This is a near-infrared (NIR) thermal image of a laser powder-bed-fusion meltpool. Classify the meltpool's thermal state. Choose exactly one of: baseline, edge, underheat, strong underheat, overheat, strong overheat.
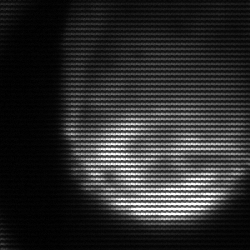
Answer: edge